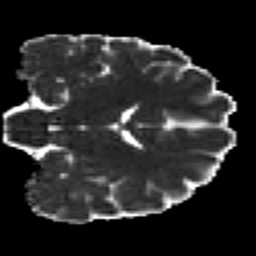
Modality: MD
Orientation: coronal
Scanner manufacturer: siemens
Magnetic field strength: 3 T
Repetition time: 7.8 s
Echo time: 0.09 s